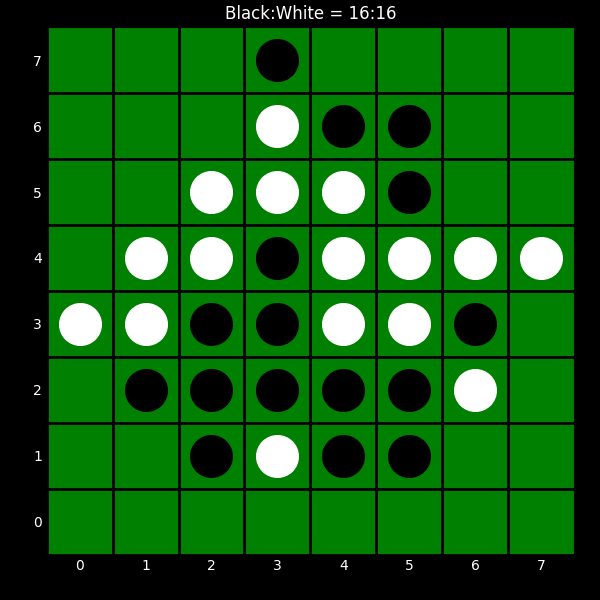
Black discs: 16
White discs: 16